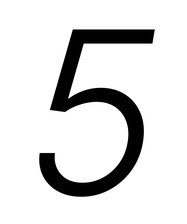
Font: Inter-Italic_Light_Italic